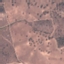
Land use / land cover: HerbaceousVegetation